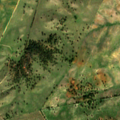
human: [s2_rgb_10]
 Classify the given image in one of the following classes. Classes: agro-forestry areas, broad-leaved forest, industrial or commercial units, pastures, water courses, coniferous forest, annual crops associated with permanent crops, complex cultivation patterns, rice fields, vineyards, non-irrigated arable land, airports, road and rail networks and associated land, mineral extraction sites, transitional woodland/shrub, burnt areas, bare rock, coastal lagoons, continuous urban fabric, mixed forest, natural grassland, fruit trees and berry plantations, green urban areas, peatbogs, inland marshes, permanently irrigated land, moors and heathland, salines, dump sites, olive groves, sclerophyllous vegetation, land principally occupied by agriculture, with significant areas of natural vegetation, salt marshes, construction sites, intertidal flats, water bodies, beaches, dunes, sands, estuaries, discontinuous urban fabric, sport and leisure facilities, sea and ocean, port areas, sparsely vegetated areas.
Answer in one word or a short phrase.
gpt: olive groves, pastures, agro-forestry areas, transitional woodland/shrub